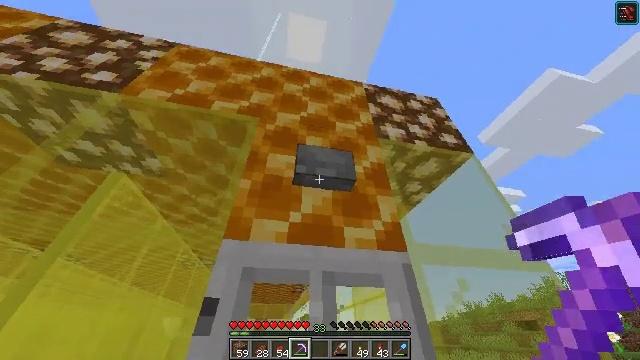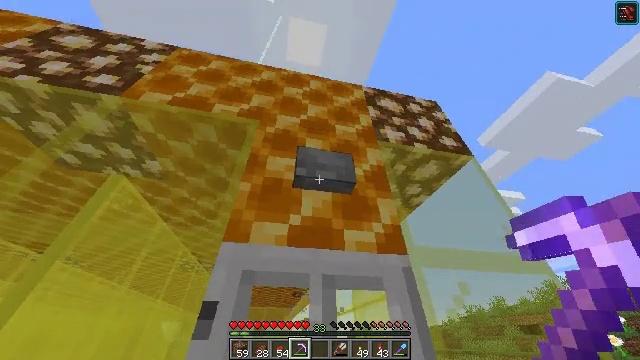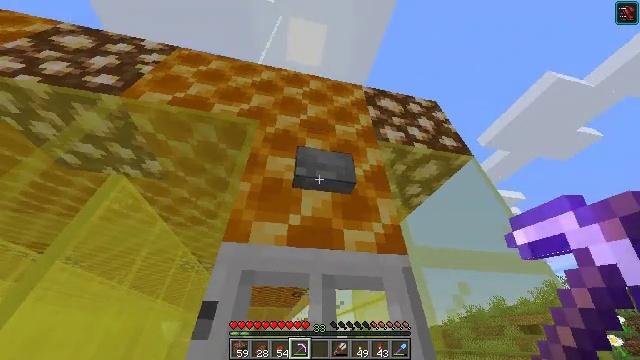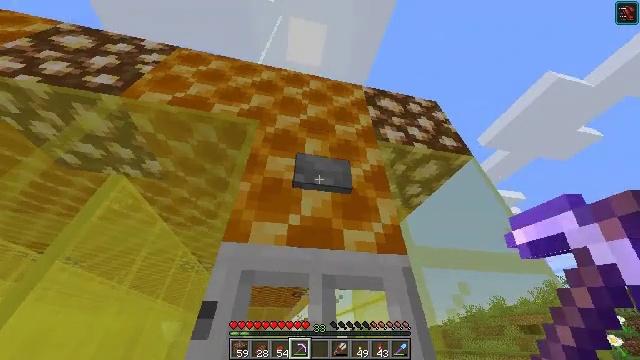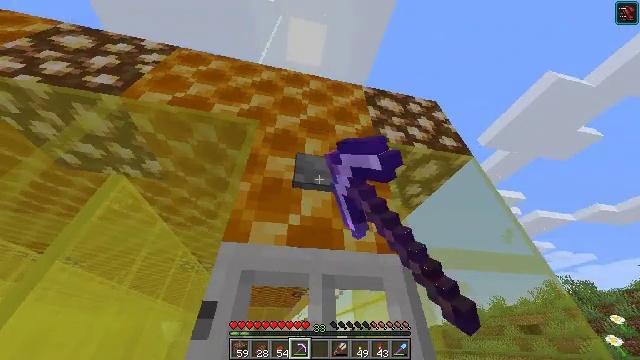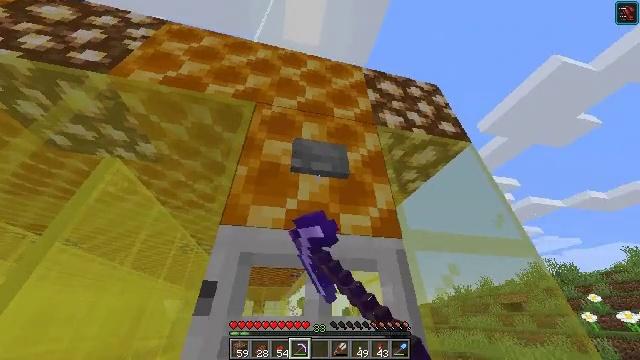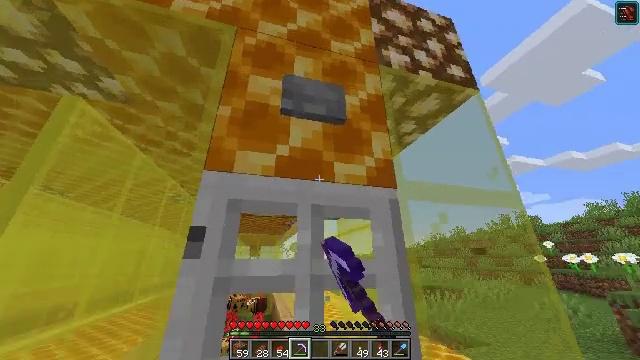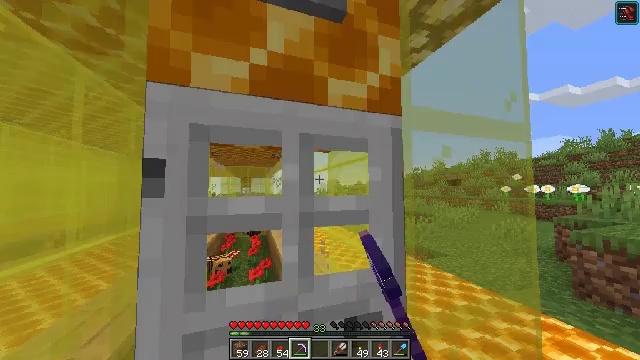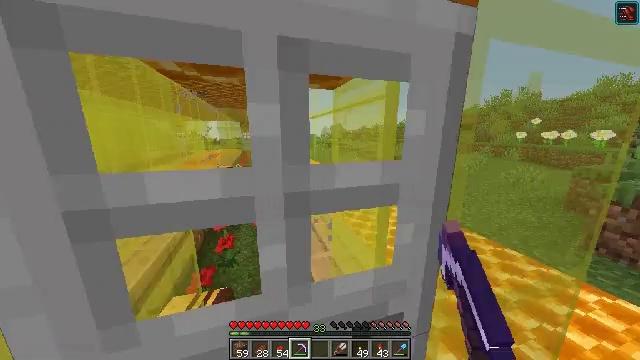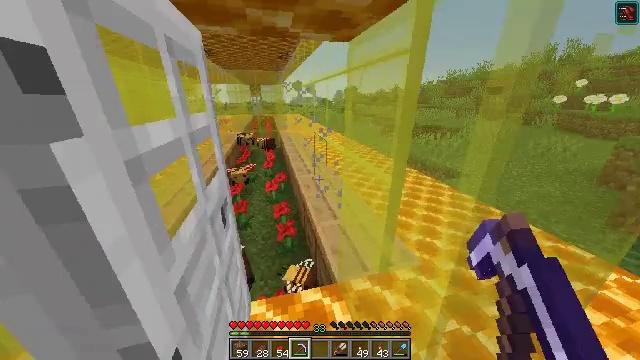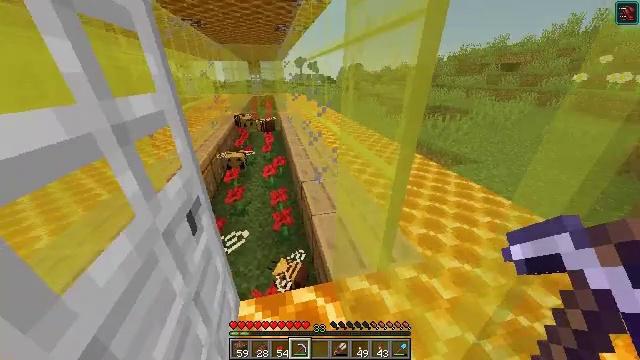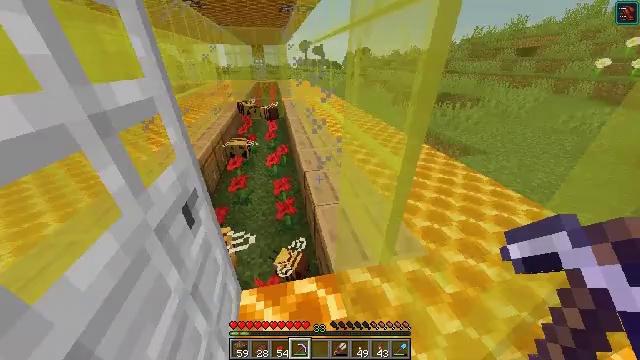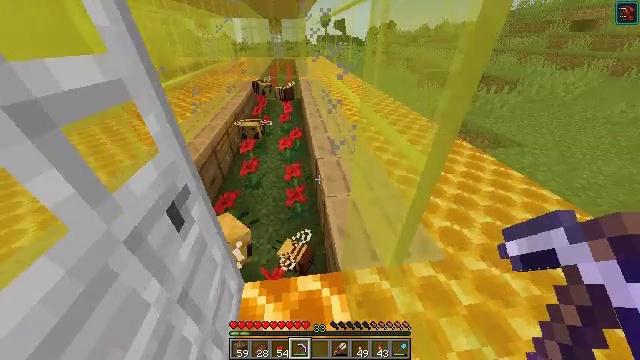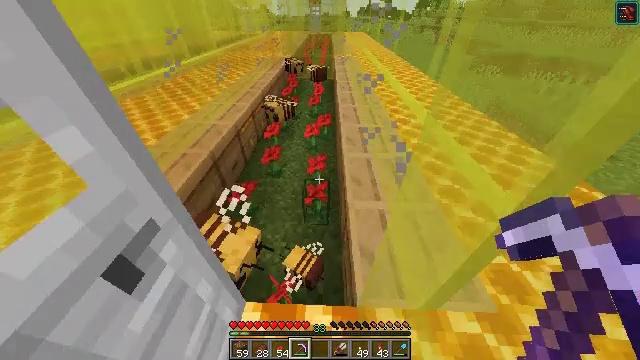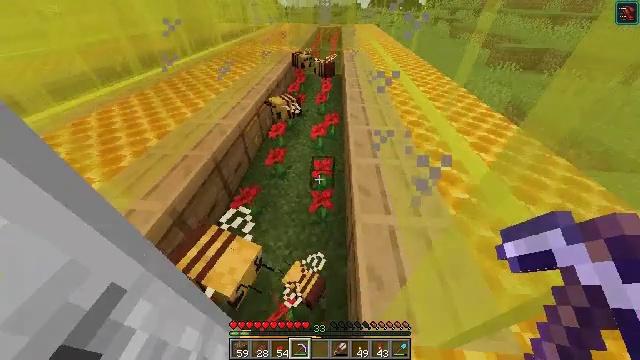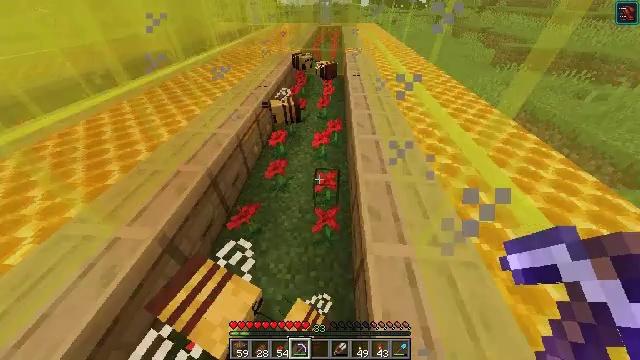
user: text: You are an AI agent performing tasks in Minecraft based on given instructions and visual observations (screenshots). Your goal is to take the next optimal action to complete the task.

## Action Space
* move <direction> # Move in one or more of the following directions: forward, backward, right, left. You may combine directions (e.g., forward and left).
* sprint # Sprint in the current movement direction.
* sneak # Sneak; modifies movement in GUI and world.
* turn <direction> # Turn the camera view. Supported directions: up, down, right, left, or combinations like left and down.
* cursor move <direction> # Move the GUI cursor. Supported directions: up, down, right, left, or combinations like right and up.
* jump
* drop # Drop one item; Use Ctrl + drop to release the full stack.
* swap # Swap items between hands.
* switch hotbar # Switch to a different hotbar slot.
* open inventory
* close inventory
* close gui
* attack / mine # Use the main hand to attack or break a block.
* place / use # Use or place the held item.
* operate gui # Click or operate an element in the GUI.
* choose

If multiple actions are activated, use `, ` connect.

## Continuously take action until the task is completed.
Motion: motion action
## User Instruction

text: Combine honeycombs to craft the honeycomb block.
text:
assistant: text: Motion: no_op
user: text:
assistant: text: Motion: no_op
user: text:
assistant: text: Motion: use / place
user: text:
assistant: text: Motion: use / place
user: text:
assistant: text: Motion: turn down
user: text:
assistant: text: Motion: move forward, turn right and down
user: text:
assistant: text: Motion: move forward, turn right and down
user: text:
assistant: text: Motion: move forward, turn down
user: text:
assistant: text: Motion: move forward, turn left and down
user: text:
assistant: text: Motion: move forward, turn down
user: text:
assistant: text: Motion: move forward, turn left and down
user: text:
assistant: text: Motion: move forward, turn left and down
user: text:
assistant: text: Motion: move forward, turn left and down
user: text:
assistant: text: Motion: move forward, turn left and down
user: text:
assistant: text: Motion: move forward and move left
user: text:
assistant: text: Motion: move forward
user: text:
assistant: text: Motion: turn left and down
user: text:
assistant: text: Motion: turn left and down
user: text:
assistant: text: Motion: turn left and down
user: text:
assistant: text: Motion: turn left and down
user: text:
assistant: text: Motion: turn left and down
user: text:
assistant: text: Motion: turn left
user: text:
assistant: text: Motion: turn left
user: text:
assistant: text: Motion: turn left and up
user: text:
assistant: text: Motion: turn left and up
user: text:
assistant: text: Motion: turn left
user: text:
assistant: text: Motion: no_op
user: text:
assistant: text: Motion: no_op
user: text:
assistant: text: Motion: no_op
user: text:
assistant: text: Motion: no_op